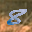
Label: 8